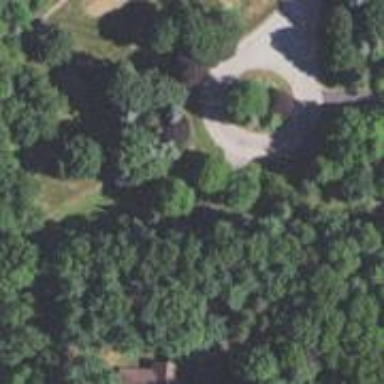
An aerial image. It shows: Driveway.